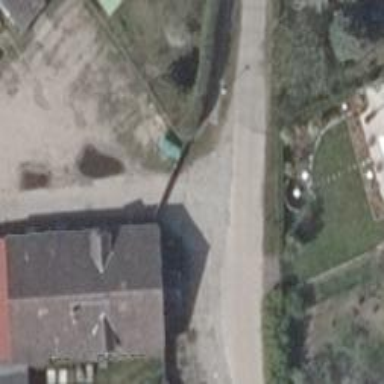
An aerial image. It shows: Residential road with concrete surface.